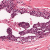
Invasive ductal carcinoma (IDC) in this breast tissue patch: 0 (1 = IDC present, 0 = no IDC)